Question: I have created a very simple WPF Window consisting of a Grid containing one 'RichTextBox' and one 'ComboBox'. I use the 'ComboBox' for changing and looking up the font size of the 'RichTextBox' selection.
Here's the code-behind file of my XAML:
'''
public partial class MainWindow : Window
{
public MainWindow()
{
InitializeComponent();
// Add the font sizes.
for (var i = 1; i < 72; i++)
{
FontSize.Items.Add((double) i);
}
}
private void MyTextBox_SelectionChanged(object sender, RoutedEventArgs e)
{
// If the selection changes, update the font size in the ComboBox.
FontSize.SelectedValue = (double) MyTextBox.Selection.GetPropertyValue(TextBlock.FontSizeProperty);
}
private void FontSize_SelectionChanged(object sender, SelectionChangedEventArgs e)
{
// If the selected size changes, change the size of the selection in the RichTextBox.
if (FontSize.SelectedItem != null)
MyTextBox.Selection.ApplyPropertyValue(TextBlock.FontSizeProperty, FontSize.SelectedItem);
}
}
'''
There are two things here:
1. MyTextBox_SelectionChanged updates the ComboBox with the font size of the selection.
2. FontSize_SelectionChanged changes the font size of the selection.
You can see the problem below:

When I make a selection and change the font size, it changes perfectly. But the moment I click on another text with a different font size it changes back again.
What is causing this behavior?
Here's the XAML file:
'''
<Window x:Class="WpfApplication1.MainWindow"
xmlns="http://schemas.microsoft.com/winfx/2006/xaml/presentation"
xmlns:x="http://schemas.microsoft.com/winfx/2006/xaml"
Title="MainWindow" Height="350" Width="525">
<Grid>
<ComboBox x:Name="FontSize" HorizontalAlignment="Left" VerticalAlignment="Top" Width="497" Margin="10,10,0,0" SelectionChanged="FontSize_SelectionChanged"/>
<RichTextBox x:Name="MyTextBox" HorizontalAlignment="Left" Height="273" VerticalAlignment="Top" Width="497" Margin="10,37,0,0" RenderTransformOrigin="0.358,0.48" SelectionChanged="MyTextBox_SelectionChanged">
<FlowDocument>
<Paragraph>
<Run Text="RichTextBox"/>
</Paragraph>
</FlowDocument>
</RichTextBox>
</Grid>
</Window>
'''
Here's the short explanation of what I did when I was debugging it:
1. There are two debug points, one at MyTextBox_SelectionChanged, and one at FontSize_SelectionChanged.
2. When I change the font size, I click on F5 and continue.
3. When I click on another part of the text (that has the default size), MyTextBox_SelectionChanged is called. The Selection.Text is empty.
4. Then I continue again and stop at the call to FontSize_SelectionChanged. But still the Selection.Text is empty, but my older selection "Rich" returns back to the old font size.
This problem is mentioned in <URL> first printing July 2008, page 135, "", item 9. I didn't understand the explanation there and created a short sample illustrating that specific problem.
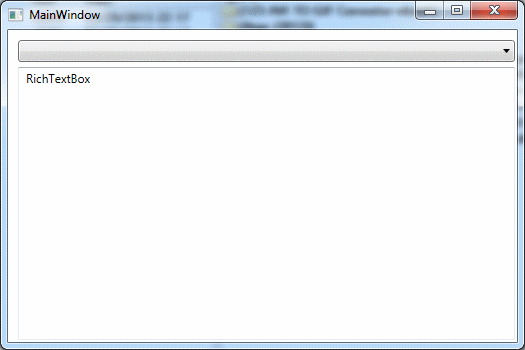
Answer: What seems to be happening is that when you click to clear the selection, this causes your 'TextBox.SelectionChanged' event handler ('MyTextBox_SelectionChanged') to be invoked while the 'Selection' represents an empty selection (i.e., just an insertion point). Your handler sets the combo box's 'SelectedValue', using the empty selection's font size, which is a perfectly reasonable thing to do even if the selection is empty. (The insertion point still has a font size.)
Changing the 'SelectedValue' of course causes your 'ComboBox.Selection' event handler ('FontSize_SelectionChanged') to run. And because that event handler has no easy way to distinguish between an event caused by the user selecting a new value, and the event being caused by your code changing the 'SelectedValue' property, it goes ahead and attempts to modify the selection's font size, which you probably don't want to be doing in this particular case.
Even so, you'd think it'd be OK, because the selection is empty, and you're just attempting to set its font size to be whatever its font size already is. But here's the weird thing: when you call 'ApplyPropertyValue' on this empty selection, it appears to set the 'FontSize' for the entire document.
So the effect is that when you click to clear the selection, your code sets the entire document's font size to be whatever the font size is at the point where you click.
I suspect that's a bug in 'ApplyPropertyValue', because it only happens if the text you select initially was selected by dragging from left to right, starting at the very first character. Then again, it's not entirely clear what the behaviour is meant to be if you apply formatting to an empty selection. So perhaps this is more just a case of invoking undefined behaviour rather than hitting a definite bug in WPF.
In any case, a reasonable way to fix this is by modifying your combo box change handler:
'''
if (FontSize.SelectedItem != null && !MyTextBox.Selection.IsEmpty)
{
MyTextBox.Selection.ApplyPropertyValue(
TextBlock.FontSizeProperty, FontSize.SelectedItem);
}
'''
This only attempts to change the selection's font size if the selection is non-empty.